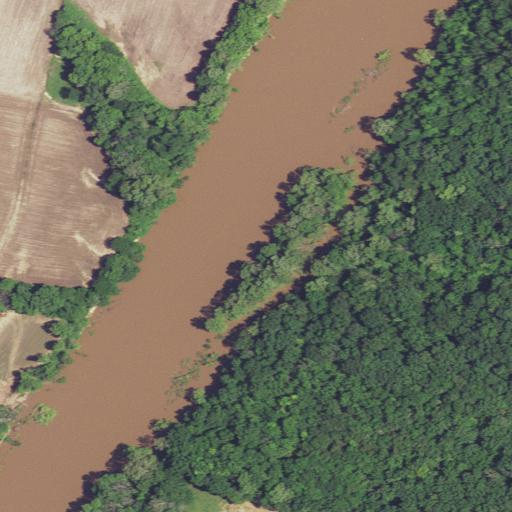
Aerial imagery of island in Missouri named Lovett Island containing deciduous forest, open water, cultivated crops, mixed forest, herbaceous wetlands, and grassland